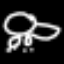
Label: frog